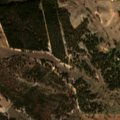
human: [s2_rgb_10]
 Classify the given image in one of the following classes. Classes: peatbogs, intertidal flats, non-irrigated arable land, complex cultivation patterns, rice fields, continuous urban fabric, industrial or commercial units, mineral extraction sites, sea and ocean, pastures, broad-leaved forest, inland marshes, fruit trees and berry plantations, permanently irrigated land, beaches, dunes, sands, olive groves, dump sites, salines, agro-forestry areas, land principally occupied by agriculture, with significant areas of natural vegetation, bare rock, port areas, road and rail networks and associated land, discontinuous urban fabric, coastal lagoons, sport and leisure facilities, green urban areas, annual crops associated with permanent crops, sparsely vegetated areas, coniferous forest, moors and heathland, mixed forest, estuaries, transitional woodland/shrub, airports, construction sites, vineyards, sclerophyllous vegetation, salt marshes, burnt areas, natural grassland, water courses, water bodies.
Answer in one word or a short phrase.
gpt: pastures, agro-forestry areas, broad-leaved forest, transitional woodland/shrub